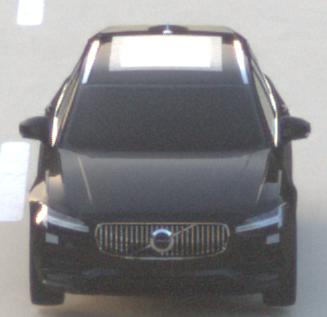
Make: Volvo
Model: V90
Detailed model: -
Model produced from: 2016
Model produced until: 2020
Doors: 5
Color: black
Road condition: dry road
Daytime: sunrise or sunset
Contrast: low contrast